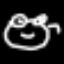
Label: frog